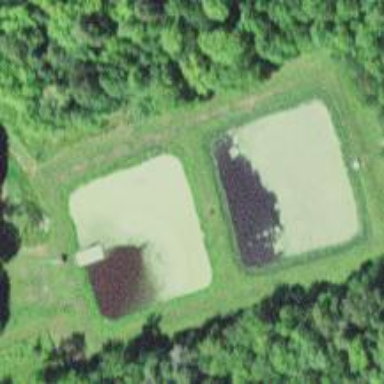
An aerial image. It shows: Picturesque pond located within basin area.